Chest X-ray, AP view. Patient: 70 years old, sex M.
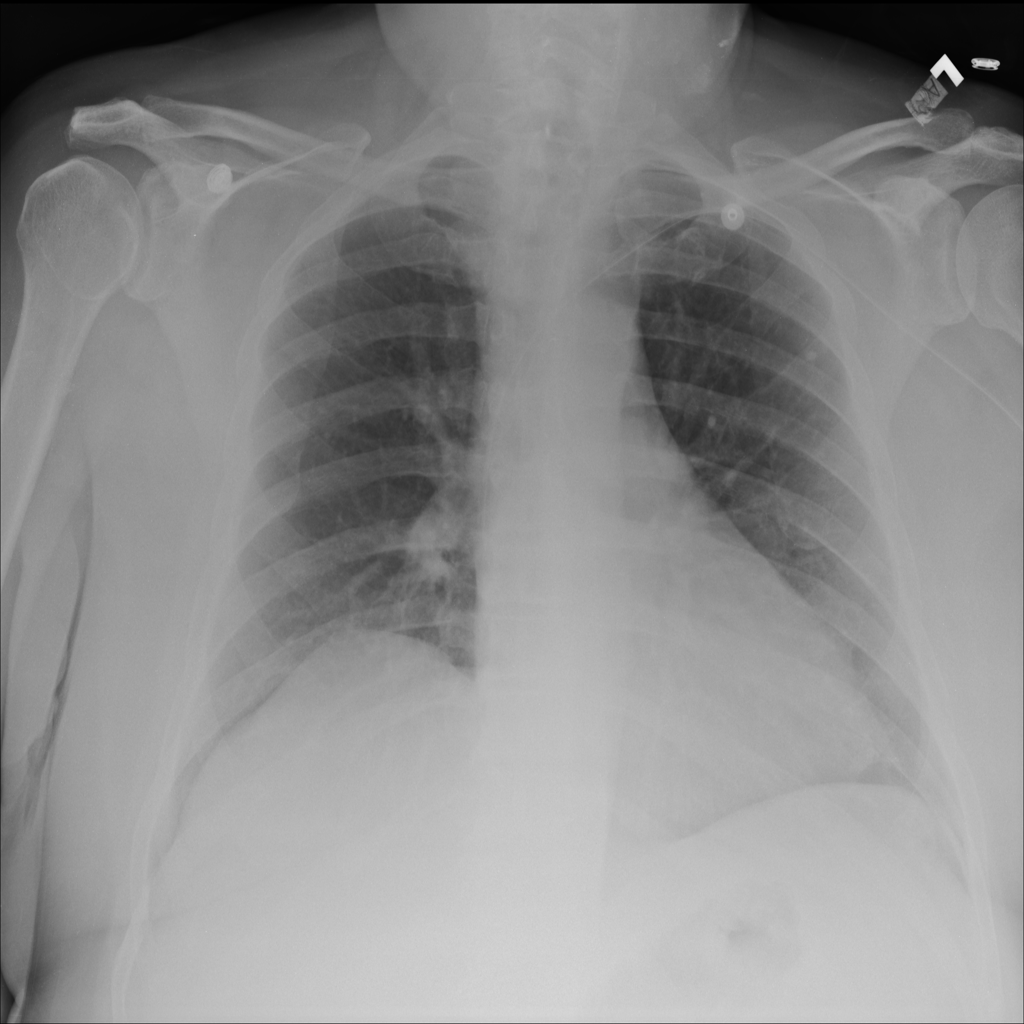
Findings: No Finding